Question: I am developing a periodic table app for android. But I am having trouble fitting all the 118 buttons that denote the elements in my layout.
This is what i have written so far :
'''
<RelativeLayout xmlns:android="http://schemas.android.com/apk/res/android"
xmlns:tools="http://schemas.android.com/tools"
android:layout_width="match_parent"
android:layout_height="match_parent"
android:paddingLeft="@dimen/activity_horizontal_margin"
android:paddingRight="@dimen/activity_horizontal_margin"
android:paddingTop="@dimen/activity_vertical_margin"
android:paddingBottom="@dimen/activity_vertical_margin"
android:background="#000000"
tools:context=".GridActivity">
<Button
android:layout_width="30dp"
android:layout_height="30dp"
android:text="H"
android:textSize="18dp"
android:textColor="#f2f2f2"
android:background="@drawable/table_button"
android:id="@+id/button"
android:layout_alignParentTop="true"
android:layout_alignParentLeft="true" />
<Button
android:layout_width="30dp"
android:layout_height="30dp"
android:text="Li"
android:textSize="18dp"
android:textColor="#f2f2f2"
android:background="@drawable/table_button"
android:id="@+id/button2"
android:layout_below="@+id/button"
android:layout_alignLeft="@+id/button"
android:layout_alignRight="@+id/button" />
<Button
android:layout_width="30dp"
android:layout_height="30dp"
android:textSize="16dp"
android:textColor="#f2f2f2"
android:background="@drawable/table_button"
android:text="Na"
android:id="@+id/button3"
android:layout_below="@+id/button2"
android:layout_alignLeft="@+id/button2" />
<!--And the rest 115 buttons so on ...-->
</RelativeLayout>
'''
This is what it looks like on a Nexus 4.

But, This layout is giving problems on small screen devices (last 3 colmns are getting out of the screen, etc.) And on large screen tablets, this layout is too small. Please help me accomodate this large number of buttons and please give a sample code of your ideas! Please please help me.
Thanks in advance!
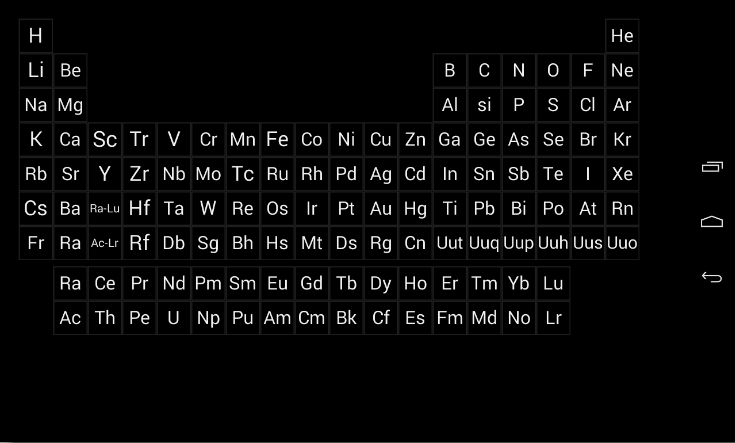
Answer: Maybe you can use a LinearLayout as parent, linearlayouts for each row, using weight to be sure all buttons are the same width and height, and placing "empty" buttons on the empty spaces. That way no matter the screen size, the layout will fit itself with weight
EDIT:
Here is a simple example. You have 8 rows and 18 cols, so the parent linear layout has a weightsum of 8, so each row you add will have a weight of 1 and they'll all be equally high.
Inside, you have 8 vertical linearlayouts, each with a weightsum of 18, and in each, you have the element buttons with weight 1.
This way, all buttons are the same height and weight, you can keep the table structure, and it'll adapt itself to any screen
'''
<?xml version="1.0" encoding="utf-8"?>
<LinearLayout xmlns:android="http://schemas.android.com/apk/res/android"
android:layout_width="match_parent"
android:layout_height="match_parent"
android:orientation="vertical"
android:weightSum="8" >
<LinearLayout
android:layout_width="match_parent"
android:layout_height="0dp"
android:layout_gravity="center_vertical"
android:layout_weight="1"
android:orientation="horizontal"
android:weightSum="18" >
<Button
android:id="@+id/button"
android:layout_width="0dp"
android:layout_height="match_parent"
android:background="@drawable/table_button"
android:text="H"
android:layout_weight="1"/>
<!-- 16 of these -->
<Button
android:layout_width="0dp"
android:layout_height="match_parent"
android:layout_weight="1"
android:visibility="invisible" />
<Button
android:id="@+id/button2"
android:layout_width="0dp"
android:layout_height="match_parent"
android:background="@drawable/table_button"
android:text="He"
android:layout_weight="1" />
</LinearLayout>
<LinearLayout
android:layout_width="match_parent"
android:layout_height="0dp"
android:layout_gravity="center_vertical"
android:layout_weight="1"
android:orientation="horizontal"
android:weightSum="18" >
<!-- ... -->
</LinearLayout>
<!-- ... -->
</LinearLayout>
'''
Hope it helps.